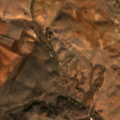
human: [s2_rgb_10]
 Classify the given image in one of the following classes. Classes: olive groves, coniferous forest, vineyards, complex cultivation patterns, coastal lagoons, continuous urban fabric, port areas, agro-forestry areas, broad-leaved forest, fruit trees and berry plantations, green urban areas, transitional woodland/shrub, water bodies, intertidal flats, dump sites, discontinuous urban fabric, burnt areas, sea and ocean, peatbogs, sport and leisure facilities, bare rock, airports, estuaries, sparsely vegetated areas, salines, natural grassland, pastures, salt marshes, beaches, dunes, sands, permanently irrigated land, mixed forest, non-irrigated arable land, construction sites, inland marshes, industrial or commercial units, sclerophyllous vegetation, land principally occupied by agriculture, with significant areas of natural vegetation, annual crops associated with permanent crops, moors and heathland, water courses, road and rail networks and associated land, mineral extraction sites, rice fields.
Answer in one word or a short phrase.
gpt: non-irrigated arable land, olive groves, agro-forestry areas